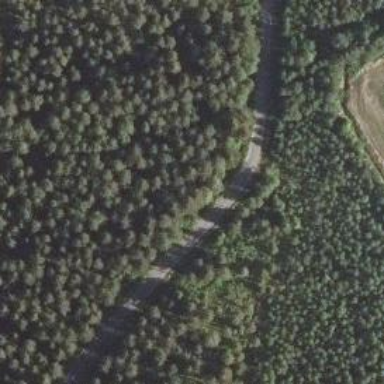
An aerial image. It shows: Unclassified road.